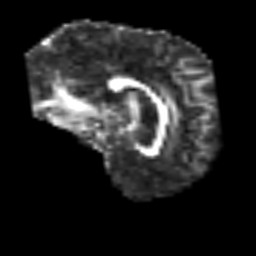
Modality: FA
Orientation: sagittal
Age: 64
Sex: male
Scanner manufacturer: siemens
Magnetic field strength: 3 T
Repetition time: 3.2 s
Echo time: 0.081 s